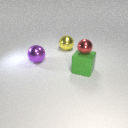
large yellow metal sphere to the right of large purple metal sphere